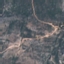
Land use / land cover class: HerbaceousVegetation